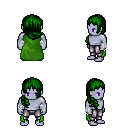
a pixel art fantasy rpg character, male body template, dark elf, purple skin, green cape, metal pants, green right-swept hairstyle, white cloth bandages, four views (front, back, left, right), 2x2 character sprite sheet, small pixel art, hard edges, no anti-aliasing